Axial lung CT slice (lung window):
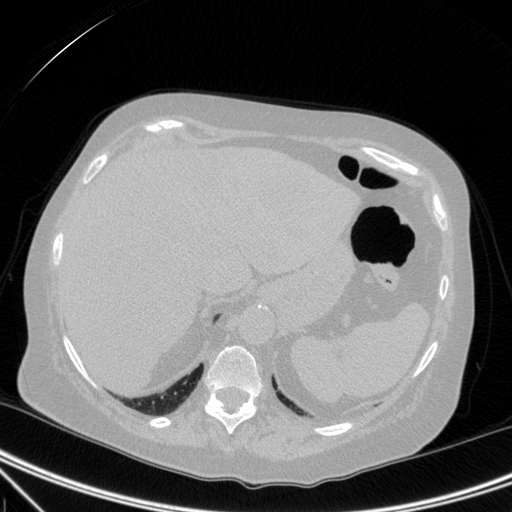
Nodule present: no